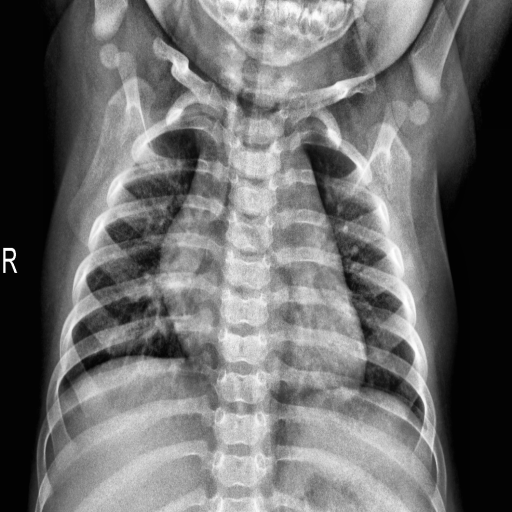
Finding: NORMAL